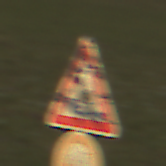
Verkehrszeichen: DoppelkurveZunaechstLinks
Zusatzzeichen unten: VerbotUeberholenEinspurigeFahrzeuge
Umgebung: Outdoor, Nature
Tageszeit: Midday
Wetter: Overcast
Licht: Natural
Jahreszeit: NotSpecified
Kontrast: LowContrast